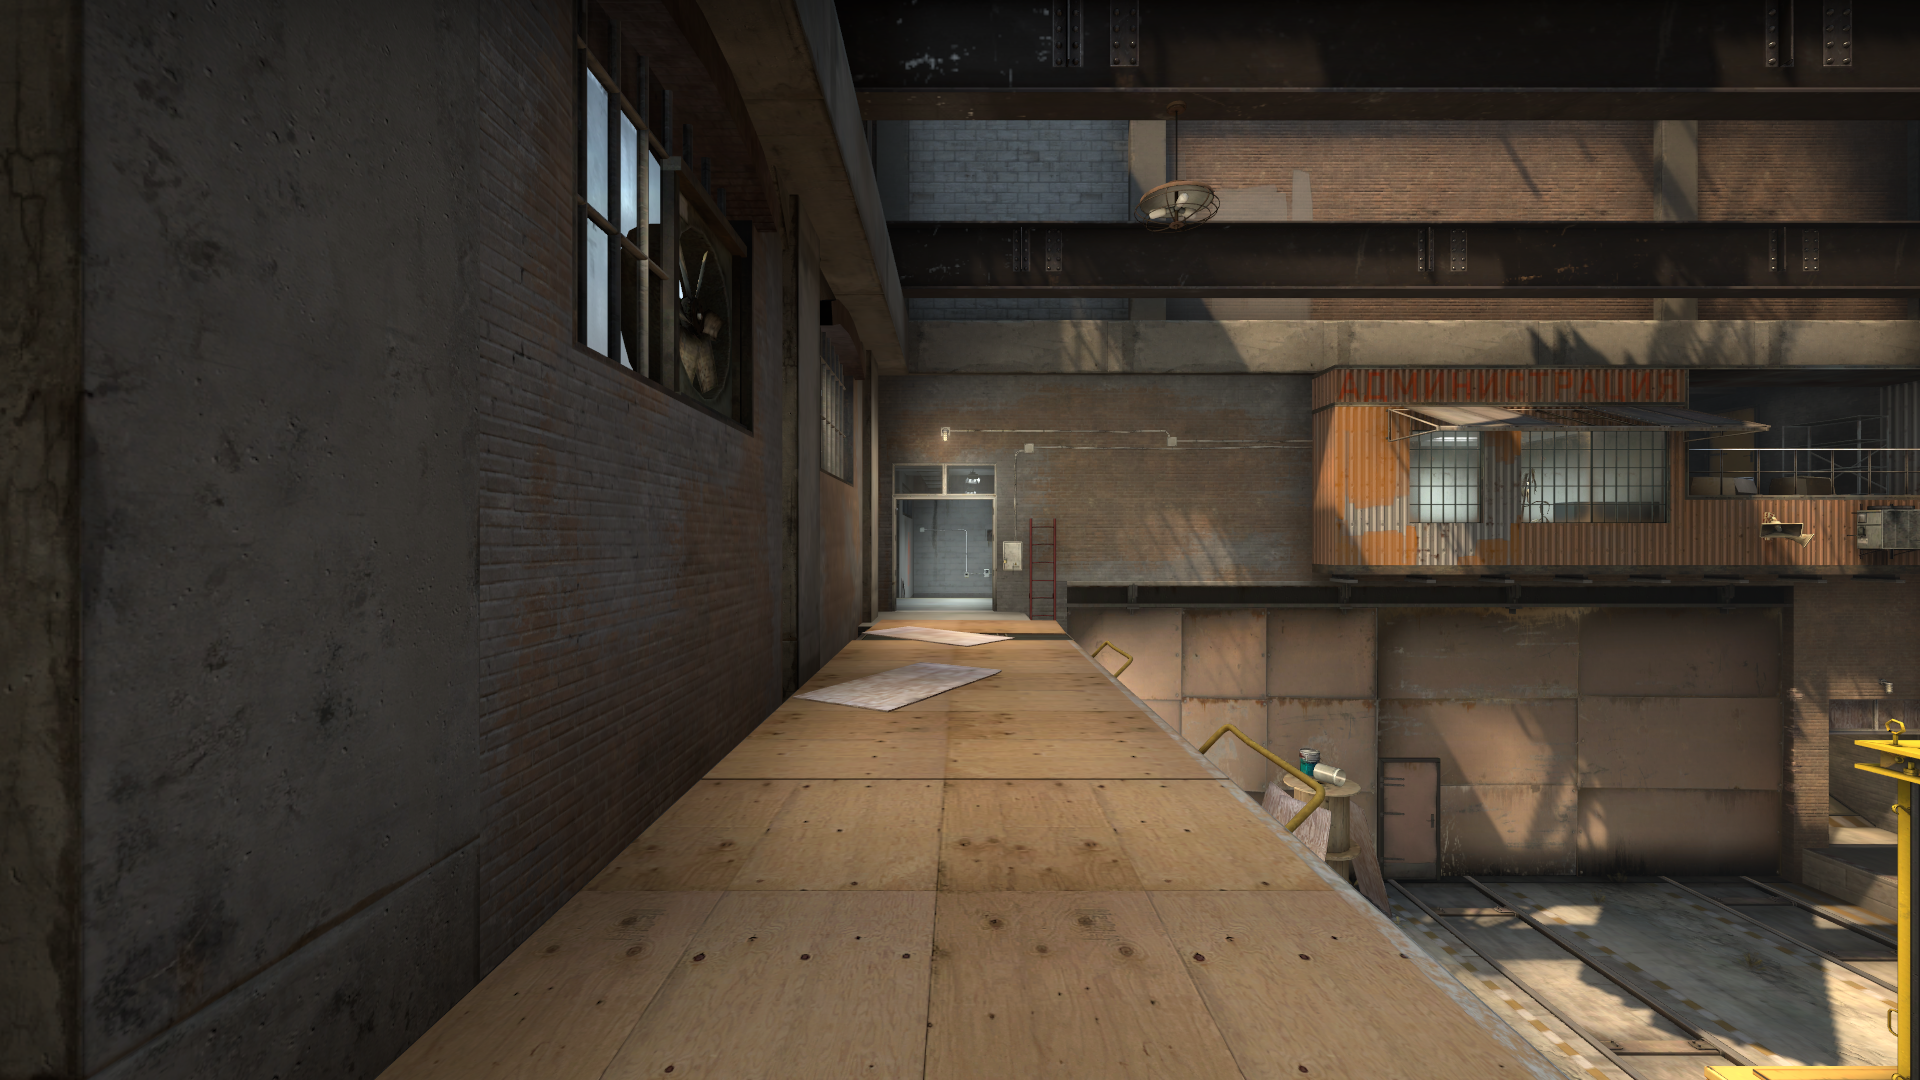
Map: de_train